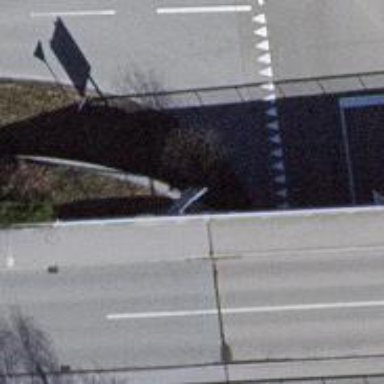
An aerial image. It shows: Retaining wall.